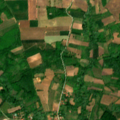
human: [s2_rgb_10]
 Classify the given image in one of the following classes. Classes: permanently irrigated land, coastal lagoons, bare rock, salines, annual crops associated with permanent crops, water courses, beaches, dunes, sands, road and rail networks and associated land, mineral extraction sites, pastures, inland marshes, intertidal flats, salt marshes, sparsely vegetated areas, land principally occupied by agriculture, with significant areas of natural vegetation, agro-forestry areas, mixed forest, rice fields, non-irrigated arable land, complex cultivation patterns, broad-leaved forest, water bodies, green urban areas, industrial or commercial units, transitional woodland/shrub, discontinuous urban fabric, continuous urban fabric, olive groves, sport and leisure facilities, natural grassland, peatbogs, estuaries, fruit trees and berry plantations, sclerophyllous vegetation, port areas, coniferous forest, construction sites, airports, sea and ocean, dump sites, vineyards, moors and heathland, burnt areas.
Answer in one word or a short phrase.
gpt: complex cultivation patterns, land principally occupied by agriculture, with significant areas of natural vegetation, broad-leaved forest, transitional woodland/shrub